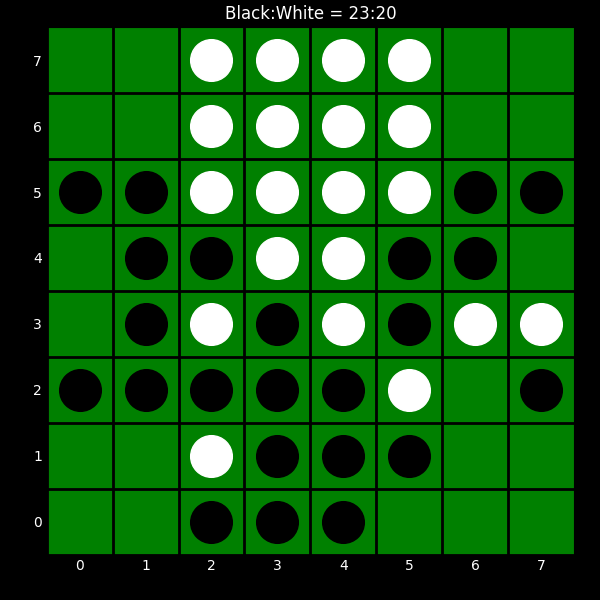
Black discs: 23
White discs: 20